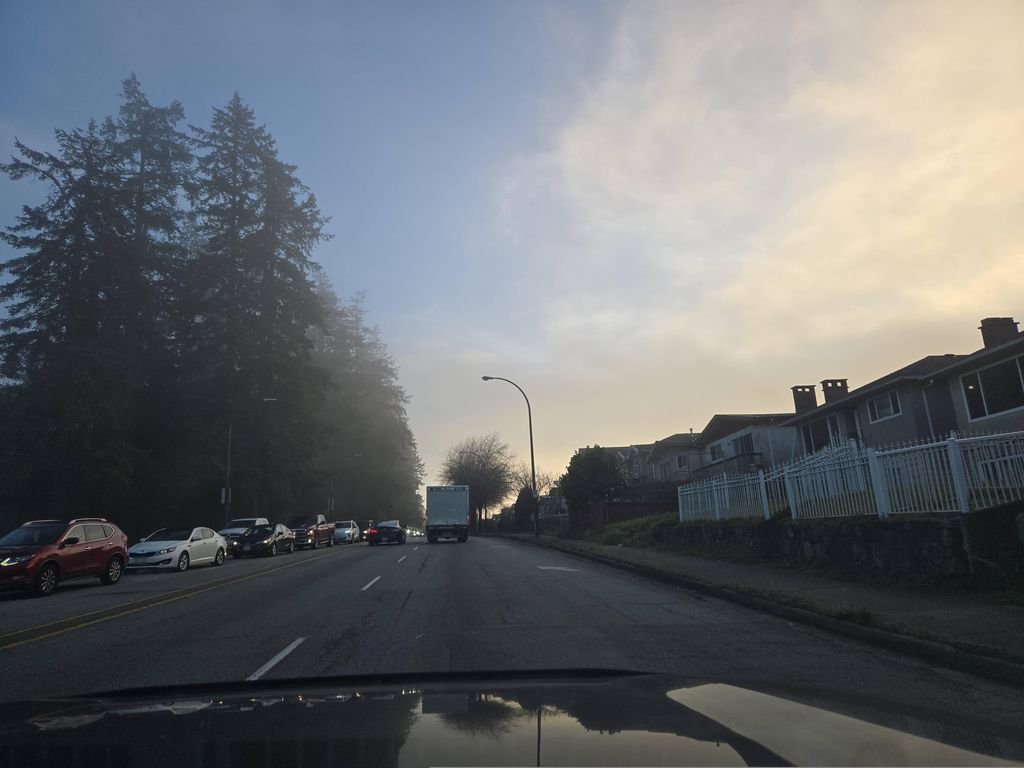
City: vancouver